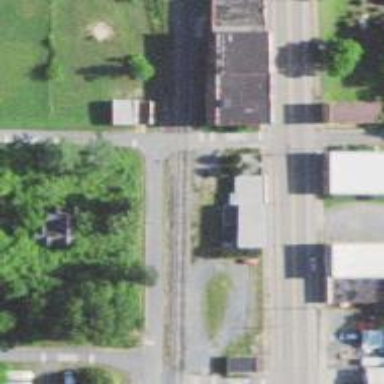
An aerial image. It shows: Railway level crossing.